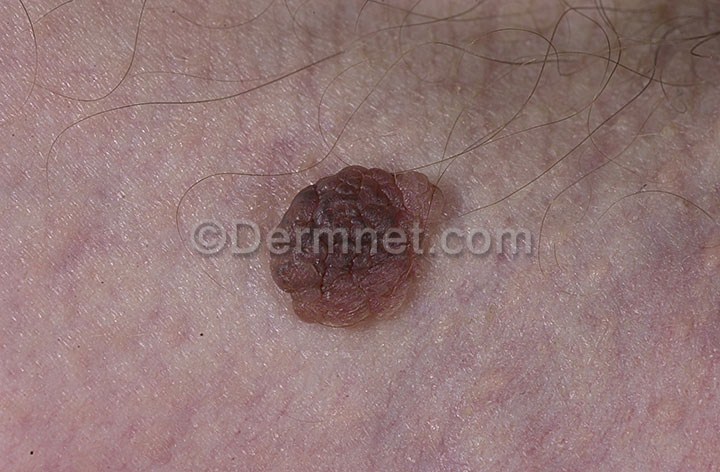
Disease: Melanoma Skin Cancer Nevi and Moles